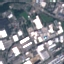
Land use / land cover class: Industrial